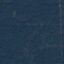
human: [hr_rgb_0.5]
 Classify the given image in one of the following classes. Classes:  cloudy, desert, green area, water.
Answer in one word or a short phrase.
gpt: green area